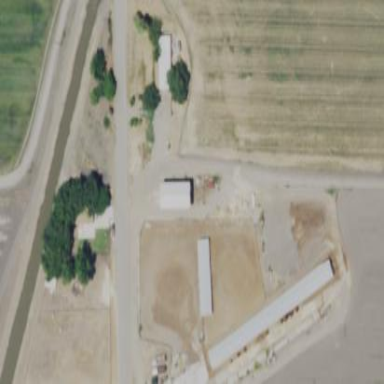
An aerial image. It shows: Farmyard area.